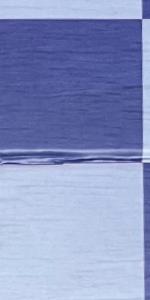
Label: Empty